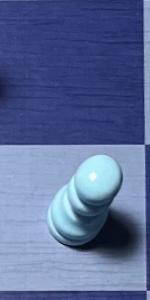
Label: Pawn_White